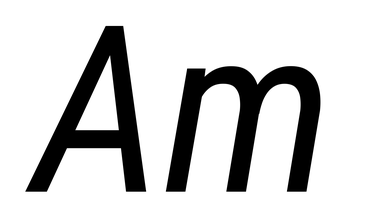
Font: Roboto-Italic_Condensed_Italic